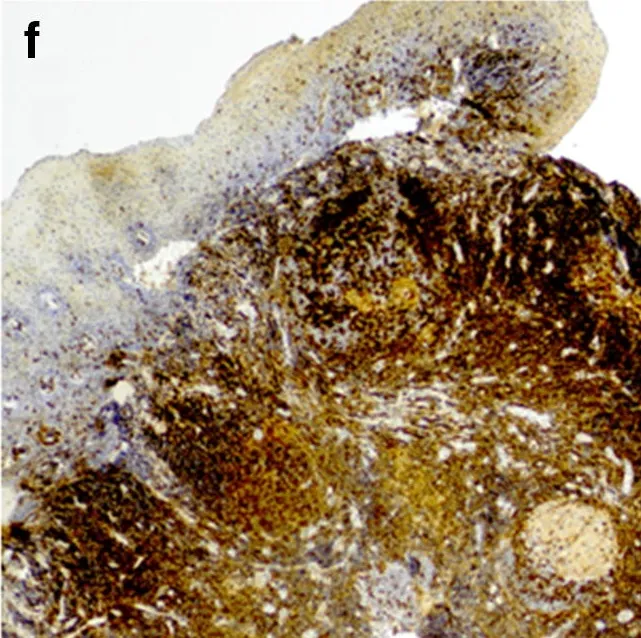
Most CD3-positive.
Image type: medical_photograph (skin_photograph)